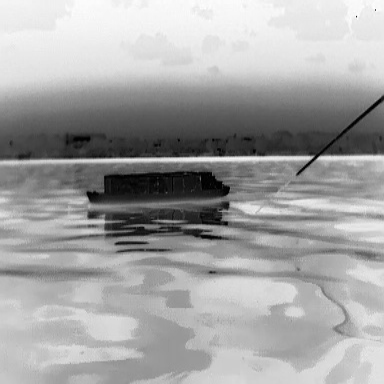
There is a fishing_boat in the infrared image.